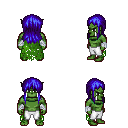
a pixel art fantasy rpg character, male body template, orc, green skin, green tattered cape, white pants, blue unkempt hairstyle, white cloth bandages, four views (front, back, left, right), 2x2 character sprite sheet, small pixel art, hard edges, no anti-aliasing